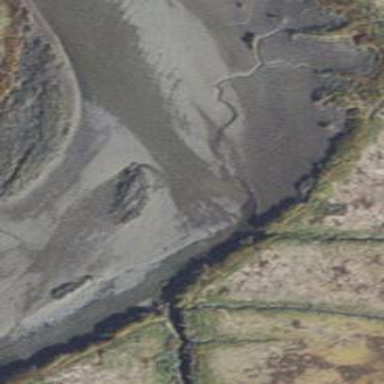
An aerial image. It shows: Location with tidal mud.